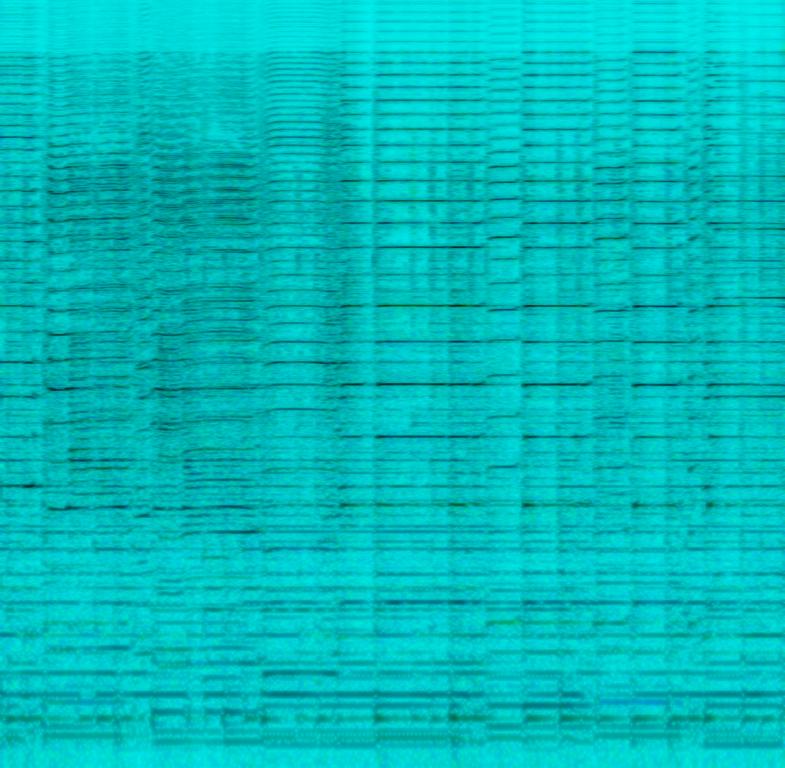
Someone is strumming chords on an e-guitar while playing a melody with the harmonica in a higher register. This song may be playing gathered around a bonfire.